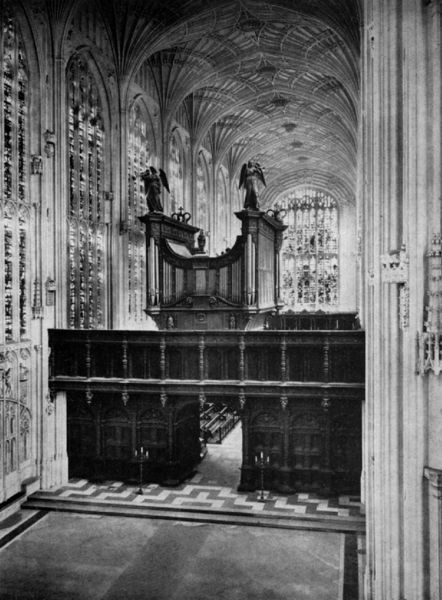
Titel: Kapelle des King´s College, Cambridge/Cambridgeshire
Standort: Cambridge (EU - GB)
Schlagwörter: adler, flügel, schatten, weiß, fenster, glas, grau, holz, licht, marmor, schwarz, säule, säulen, malerei, architektur, stein, innenraum, vögel, kirche, boden, gold, decke, musik, england, gotik, engel, skulptur, schiff, bogen, kuppel, gestühl, verzierung, kerze, kerzen, leuchter, durchgang, stufen, tor, foto, photographie, eingang, gewölbe, glaube, kreuz, dom, schwarzweiss, hauptschiff, kathedrale, portal, kirchenschiff, orgel, kreuze, pforte, glasfenster, chor, kapelle, glauben, statur, chorgestühl, febster, stature, gothic, krichenschiff, engelstatur, sttur